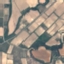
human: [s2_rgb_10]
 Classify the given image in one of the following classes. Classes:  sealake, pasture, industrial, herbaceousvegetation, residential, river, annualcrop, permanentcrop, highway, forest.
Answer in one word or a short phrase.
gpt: PermanentCrop